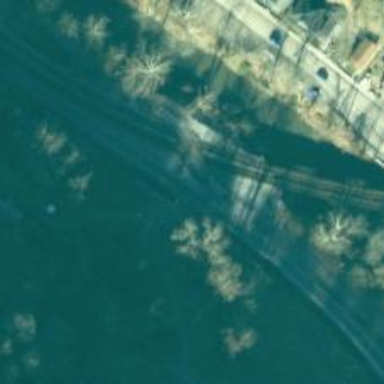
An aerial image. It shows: Level crossing along the railway.